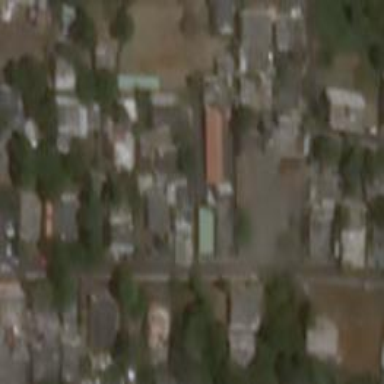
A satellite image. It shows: School.